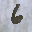
Label: 6